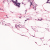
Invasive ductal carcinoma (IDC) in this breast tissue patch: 1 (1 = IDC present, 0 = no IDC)